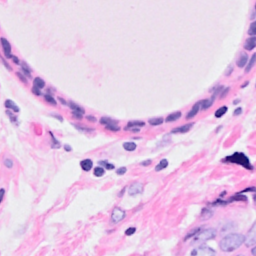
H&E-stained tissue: Breast